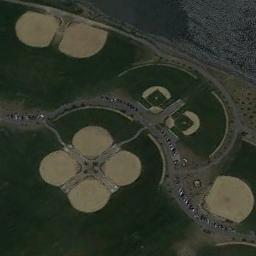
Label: baseball_diamond